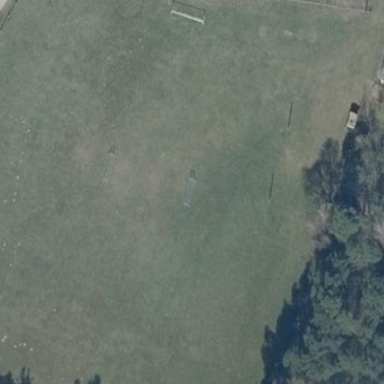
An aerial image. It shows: Soccer pitch for leisureland activities.